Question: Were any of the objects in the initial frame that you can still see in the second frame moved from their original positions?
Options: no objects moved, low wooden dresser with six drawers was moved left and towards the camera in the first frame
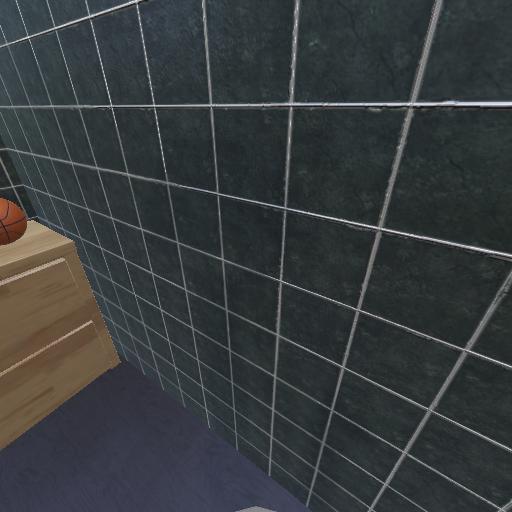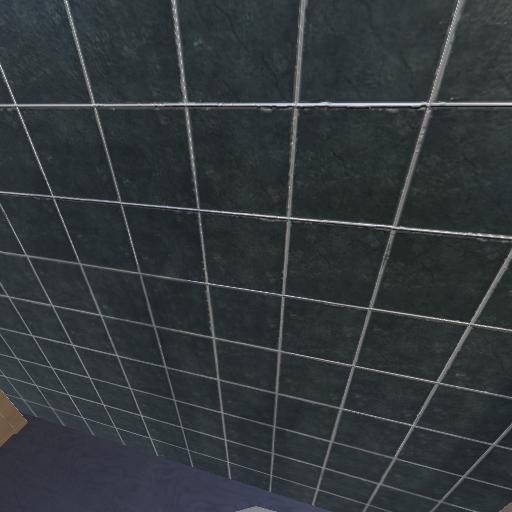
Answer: no objects moved